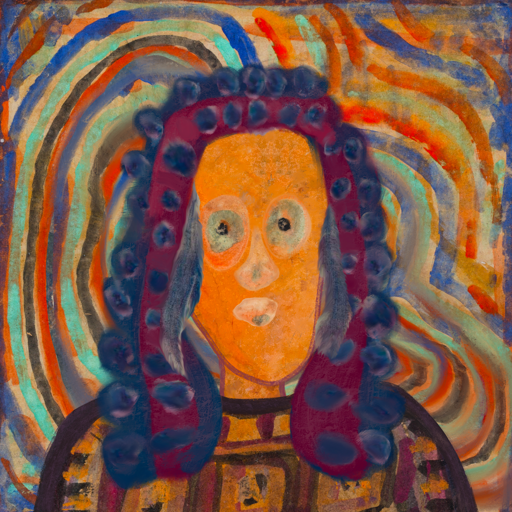
Background: Sisters, Head And Neck Front: Hypocrite, Face Front: Childish, Bust: Doll, Hair Front: Hill_Girl, Head Accessory: Blank, Second Necklace: Blank, Necklace: Blank, Baby: Blank